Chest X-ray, PA view. Patient: 45 years old, sex F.
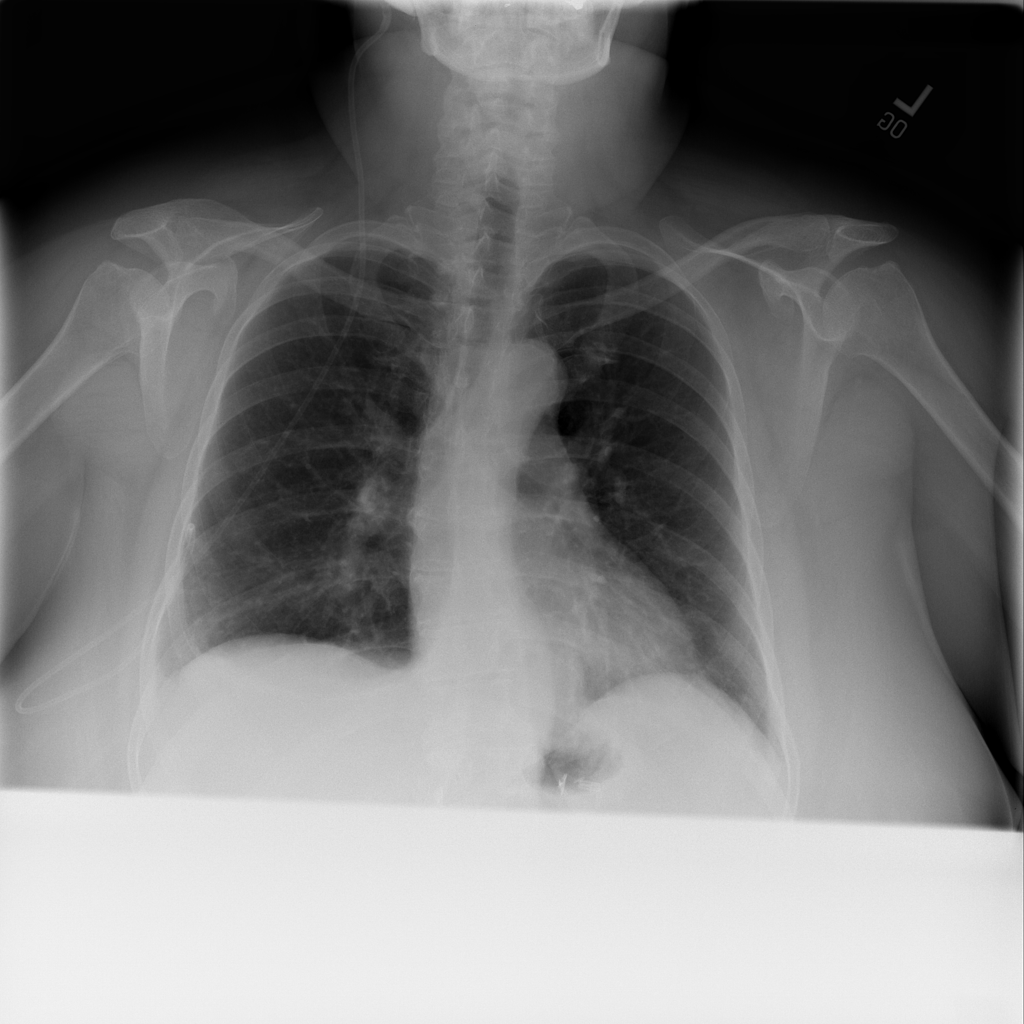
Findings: Effusion